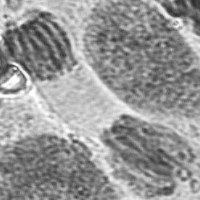
Label: telophase